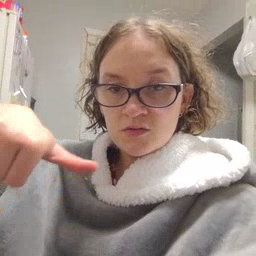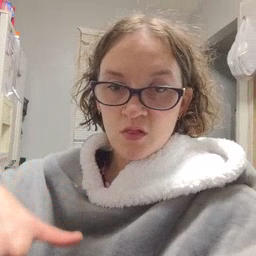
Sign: puzzle